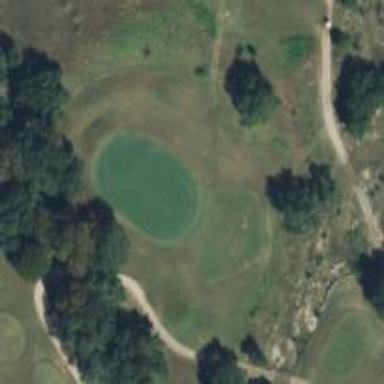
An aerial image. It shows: Golf hole.